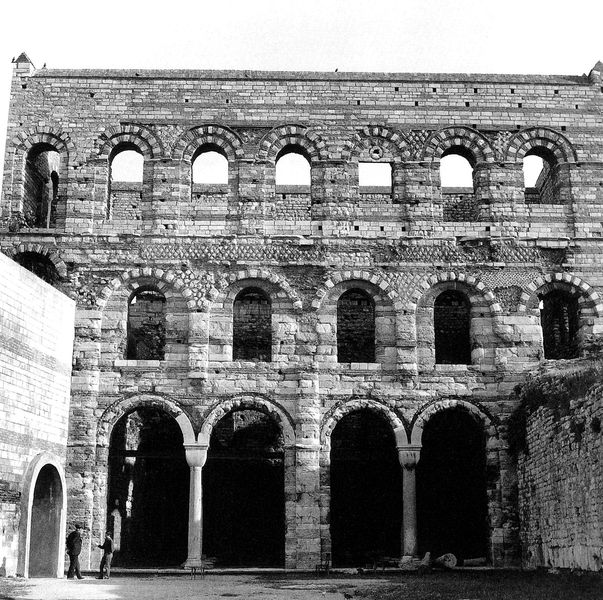
Titel: Tekfur Saray in Istanbul
Standort: Istanbul (EU - Türkei)
Schlagwörter: foto, fotografie, ruine